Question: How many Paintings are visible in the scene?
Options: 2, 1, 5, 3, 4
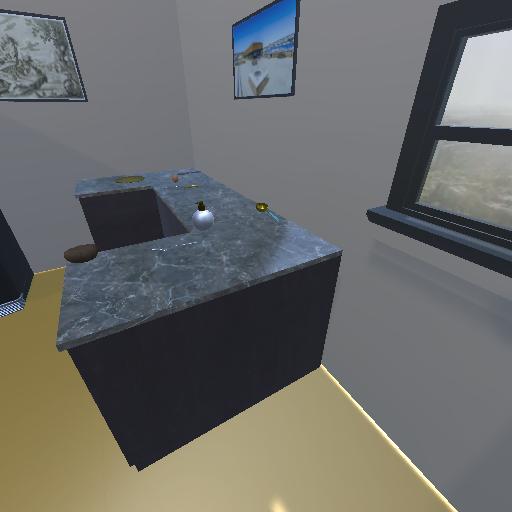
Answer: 2